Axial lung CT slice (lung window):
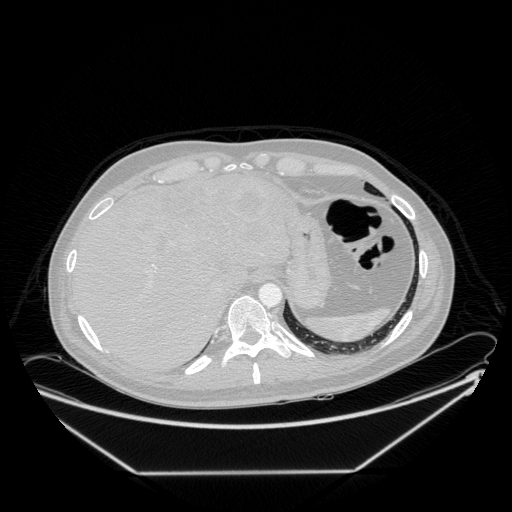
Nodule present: no